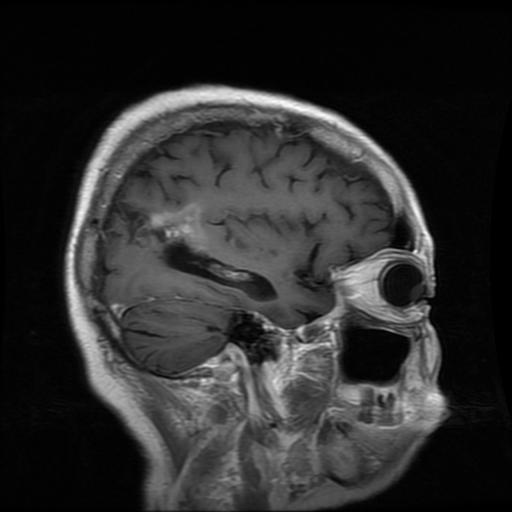
Label: glioma